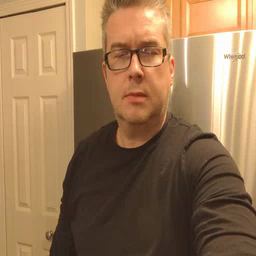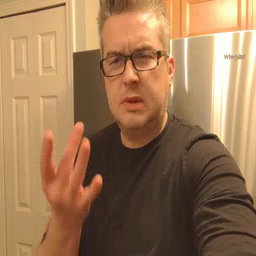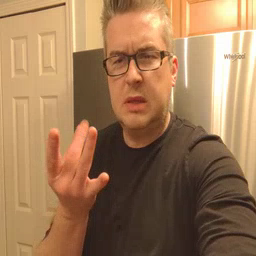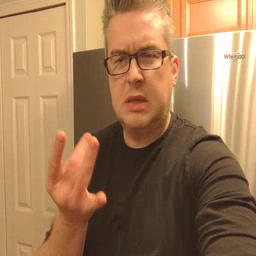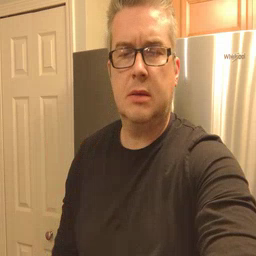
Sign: sticky